Brain MRI, modality: hrT2
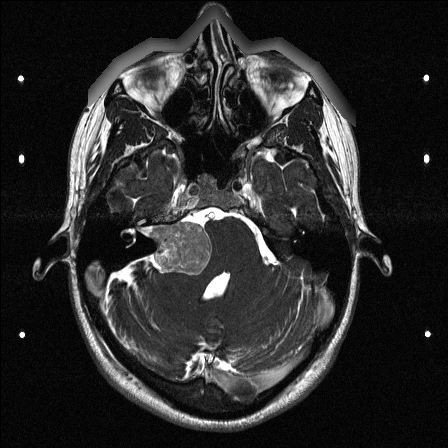